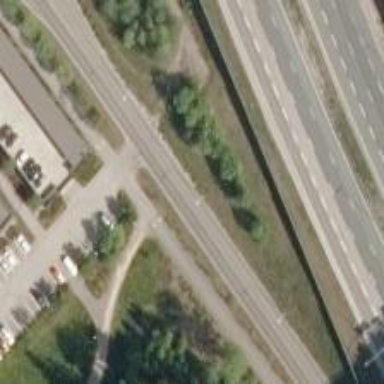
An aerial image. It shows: Asphalt cycleway.